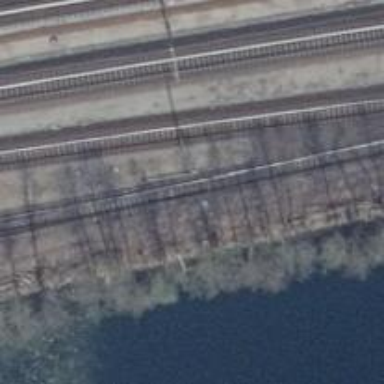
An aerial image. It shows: Railway switch.